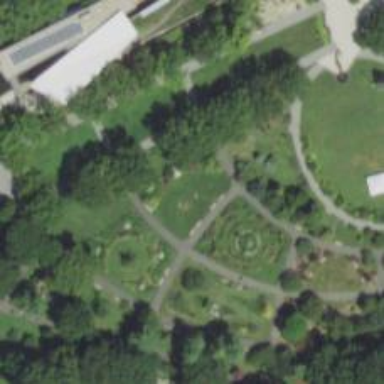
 popular attraction that is classified as leisure land."